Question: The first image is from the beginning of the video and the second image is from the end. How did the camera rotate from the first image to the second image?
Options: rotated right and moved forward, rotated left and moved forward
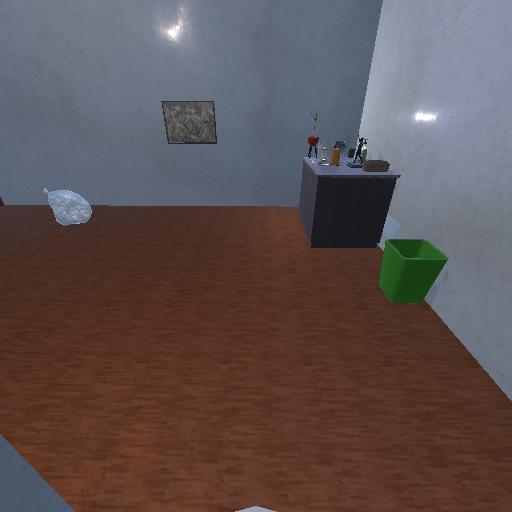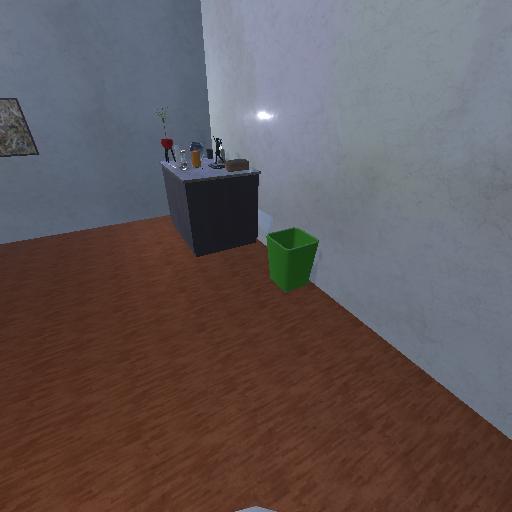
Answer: rotated right and moved forward